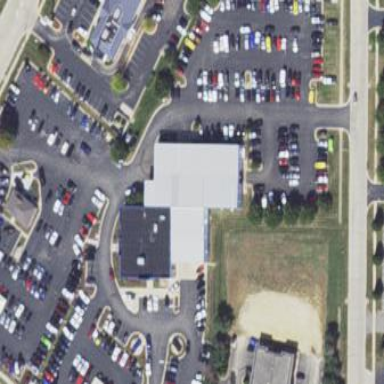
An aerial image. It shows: Commercial building used for car shop.